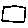
Label: square